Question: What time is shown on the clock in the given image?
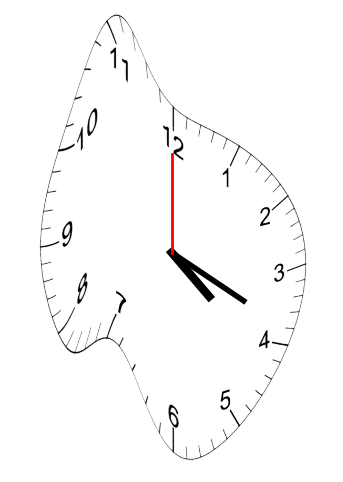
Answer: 04:19:00